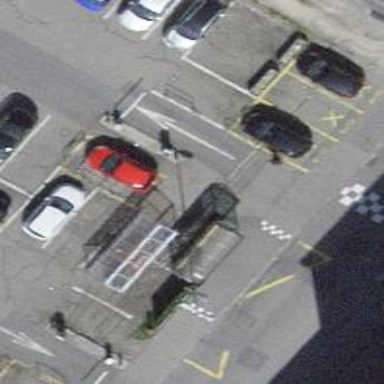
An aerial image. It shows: Car sharing facility.